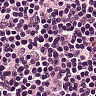
Metastatic tissue present: no